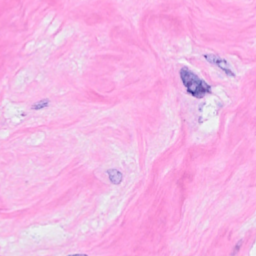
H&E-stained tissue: Breast